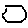
Label: hexagon